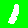
Digit: 1